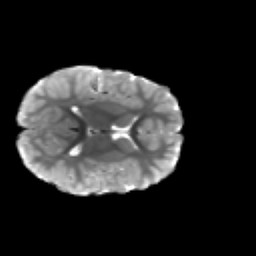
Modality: T2w
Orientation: axial
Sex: male
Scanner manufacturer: siemens
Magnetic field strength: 3 T
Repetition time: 5 s
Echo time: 0.071 s